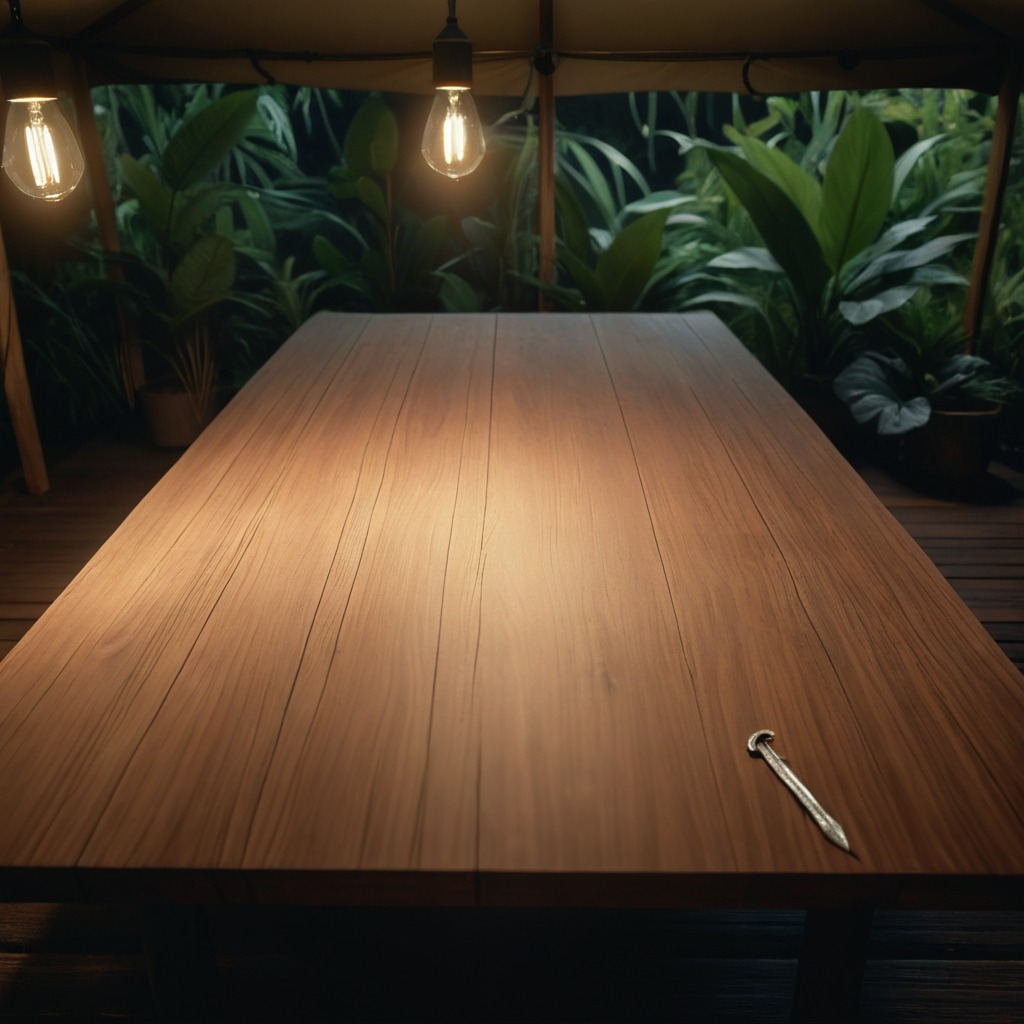
A nail is lying on a wooden table in a jungle field workshop tent at night.